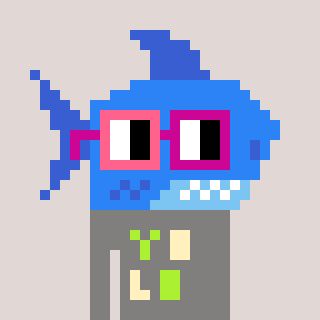
a pixel art character with square pink and red glasses, a shark-shaped head and a bluegrey-colored body on a warm background